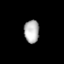
Tissue: prostate
Cell type: T cells
Senescence score: 0.3213
Nuclear area (px): 336
Mean DAPI intensity: 179.708